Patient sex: M
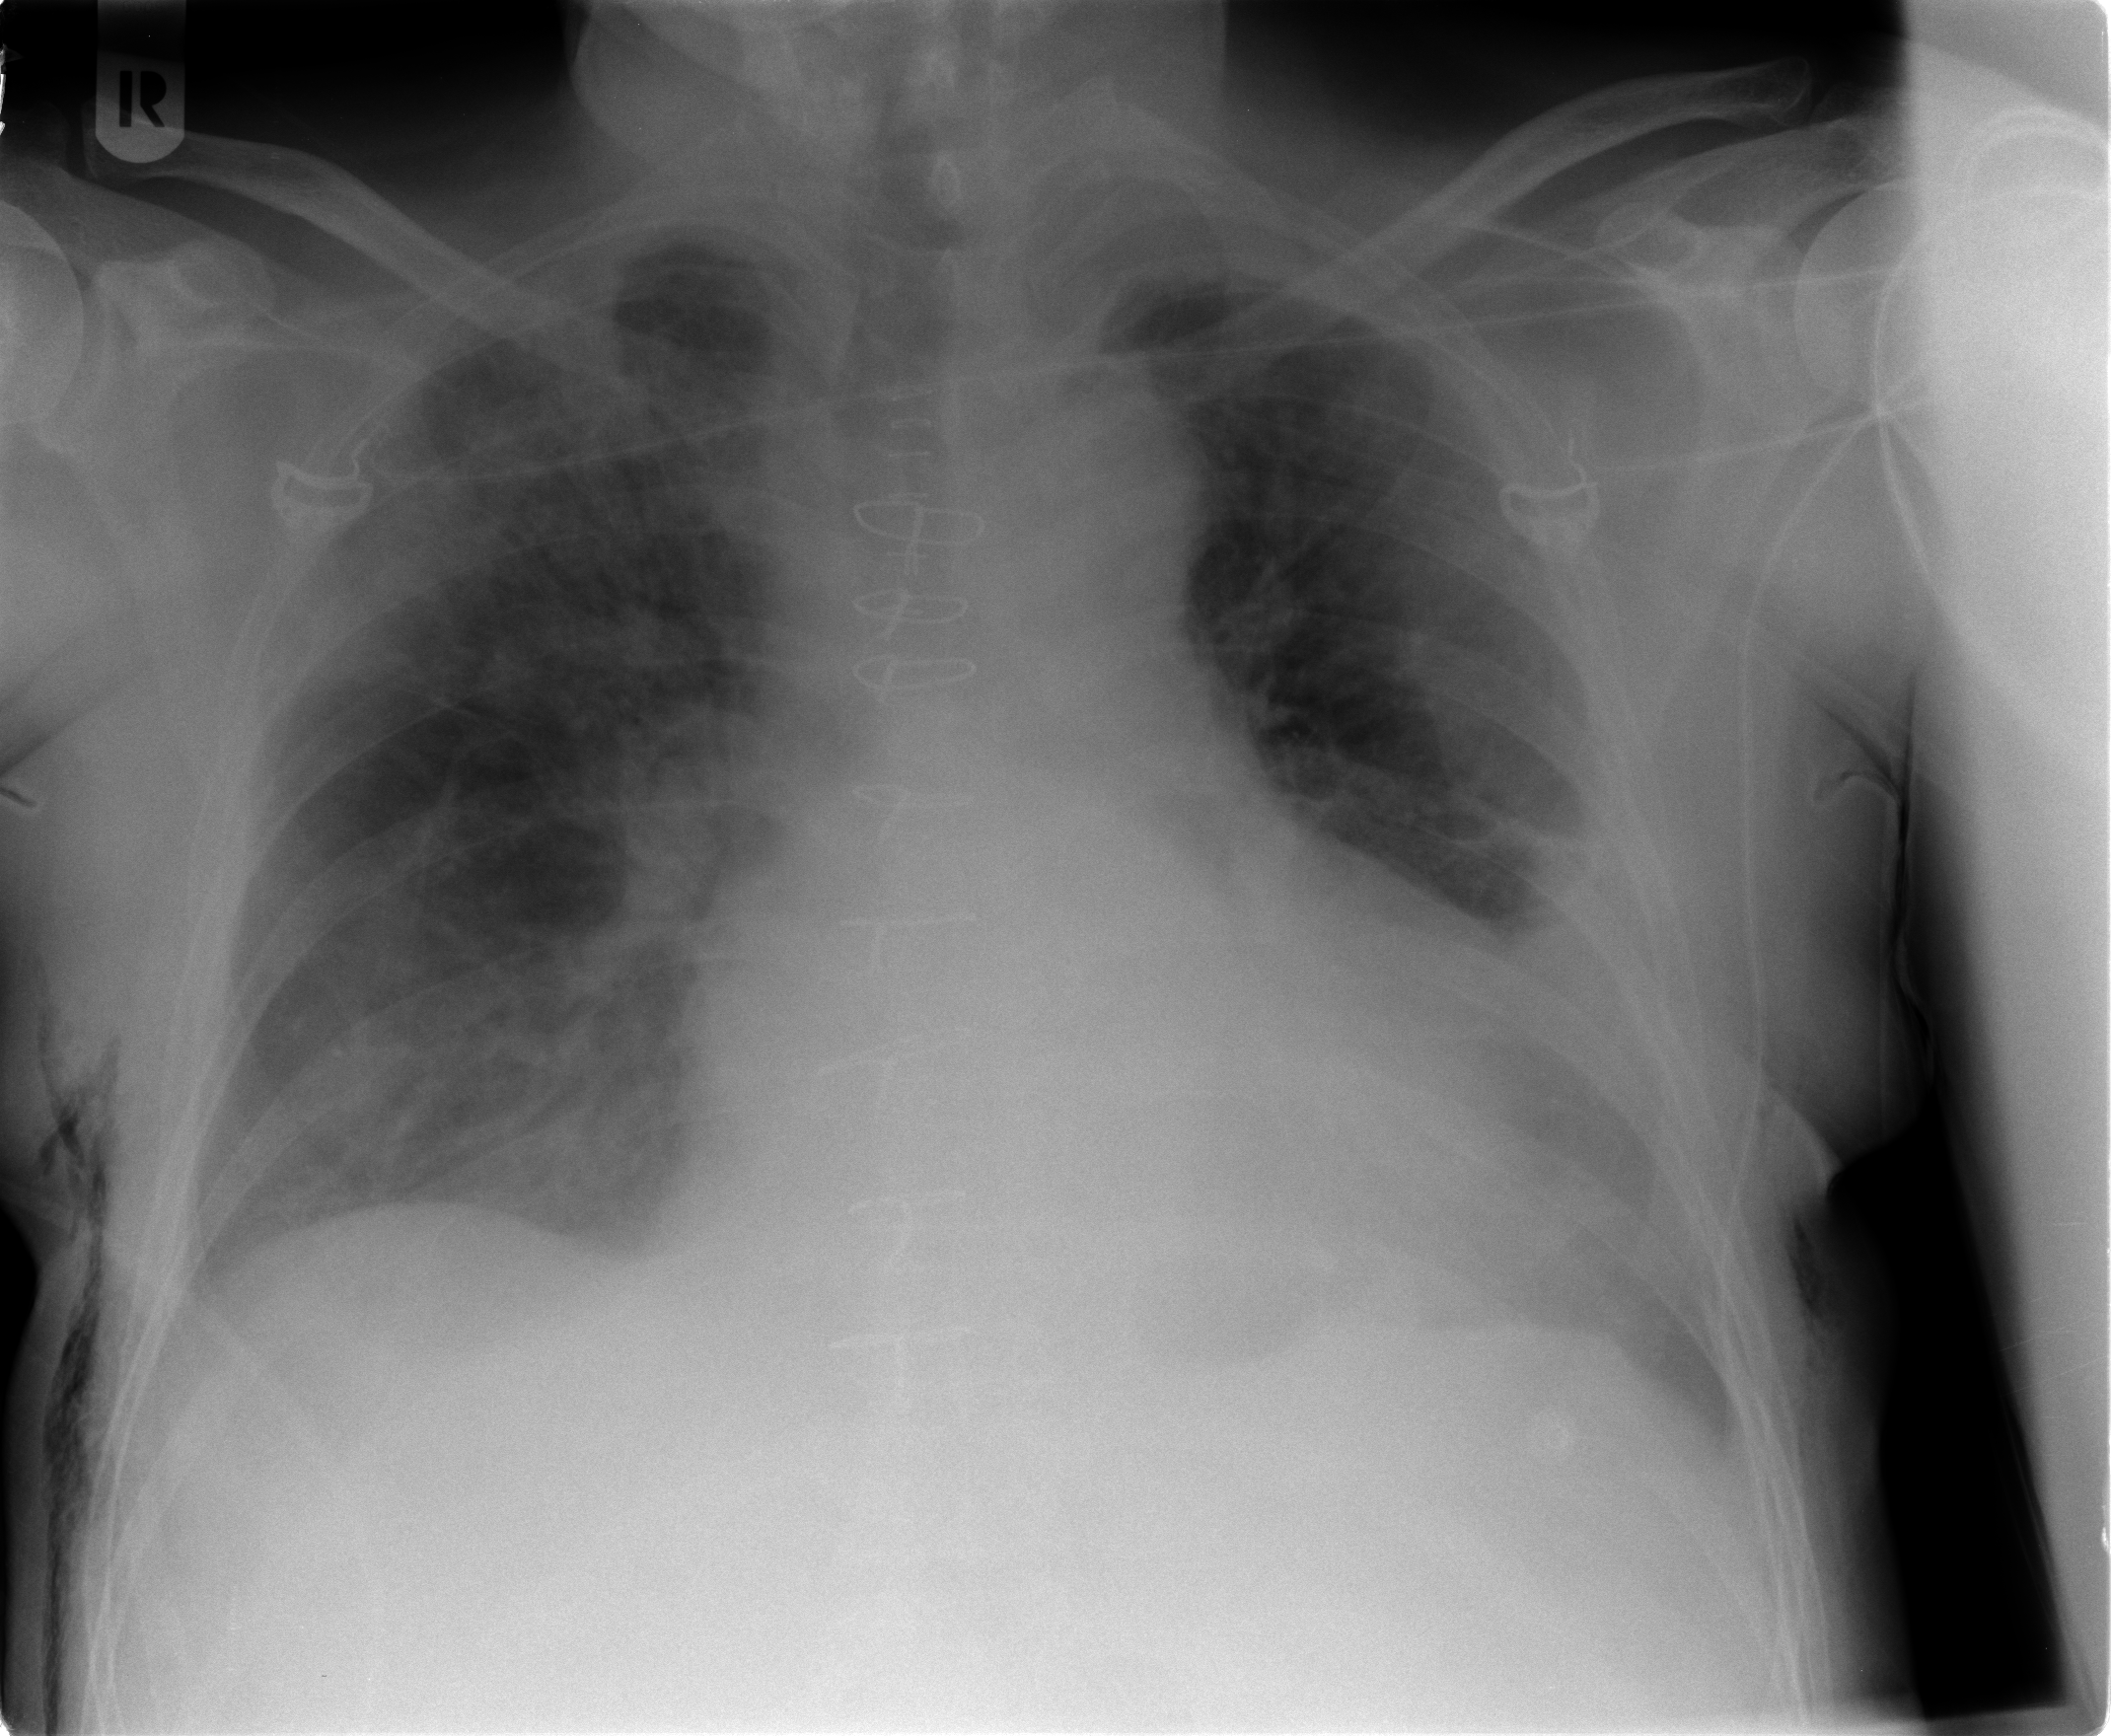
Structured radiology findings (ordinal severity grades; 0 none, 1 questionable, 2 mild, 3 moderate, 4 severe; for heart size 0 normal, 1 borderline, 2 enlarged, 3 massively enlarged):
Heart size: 2
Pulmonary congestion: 2
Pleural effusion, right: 0
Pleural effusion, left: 2
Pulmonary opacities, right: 2
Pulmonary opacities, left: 1
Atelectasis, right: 2
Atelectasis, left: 2